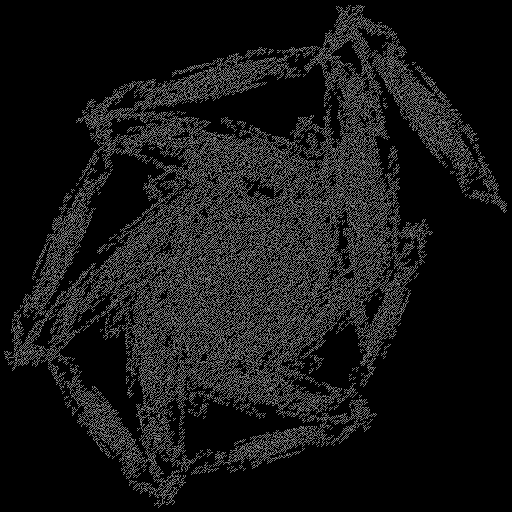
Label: morningglory